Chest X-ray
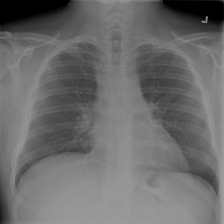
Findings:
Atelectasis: negative
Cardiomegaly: negative
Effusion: negative
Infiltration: positive
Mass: negative
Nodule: negative
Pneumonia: negative
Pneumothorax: negative
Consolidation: negative
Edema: negative
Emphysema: negative
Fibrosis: negative
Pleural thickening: negative
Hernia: negative